Field crop: tomato
Growth stage: 2
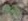
Species: solanum